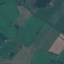
Label: Pasture